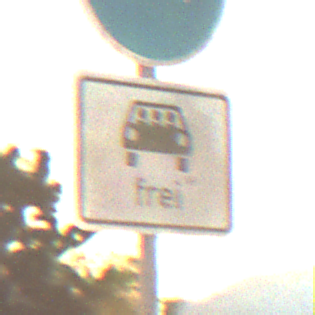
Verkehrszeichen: MehrfachbesetzePersonenkraftwagenFrei
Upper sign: Busssonderstreifen
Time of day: Night
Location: Outdoor (Suburban)
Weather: Clear
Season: NotSpecified
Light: Artificial